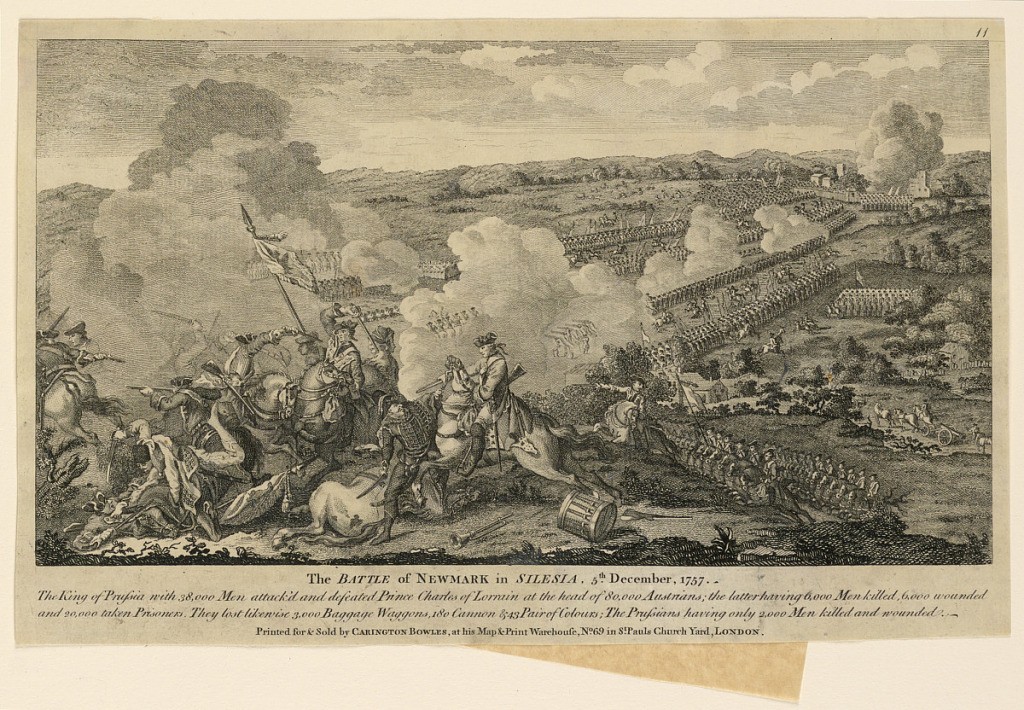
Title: The Battle of newmarket, in Silesia
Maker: Carington Bowles, British, 1724 - 1793
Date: ca. 1760-1770
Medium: Engraving on paper
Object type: Print
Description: Troops are massed in battle in the foreground and in the background. A cavalry encounter in the immediate foreground.